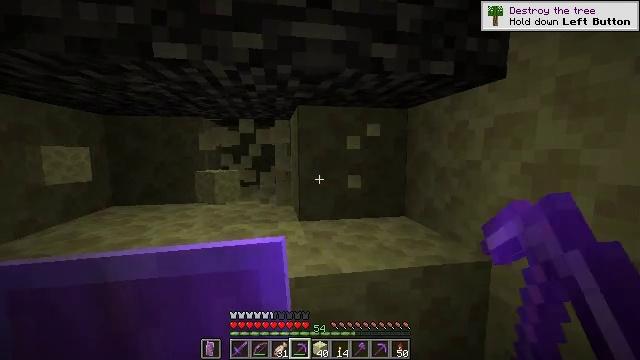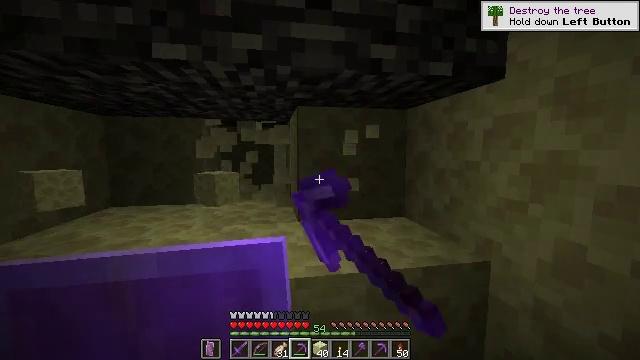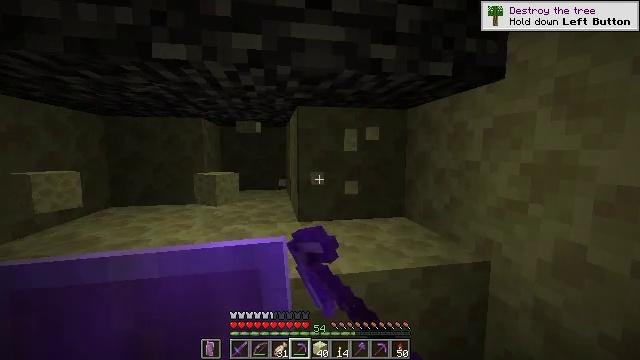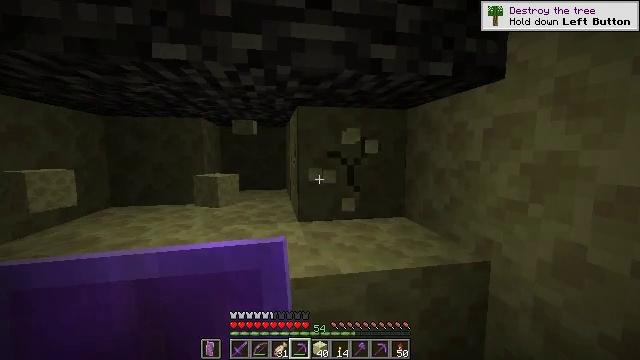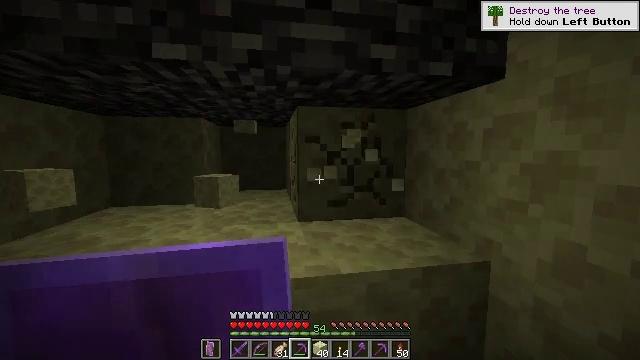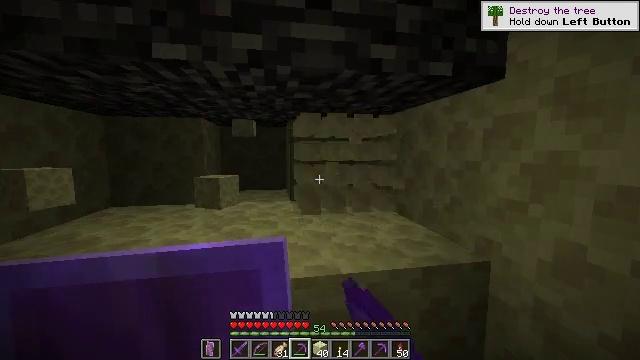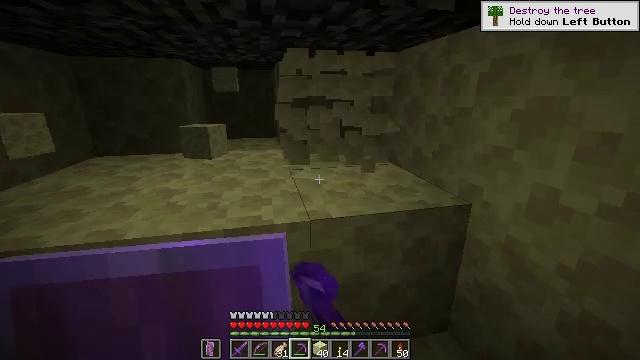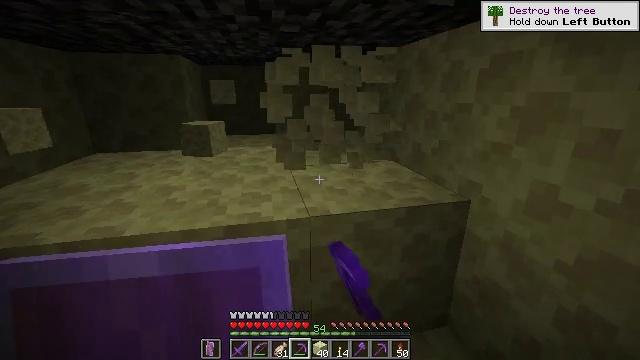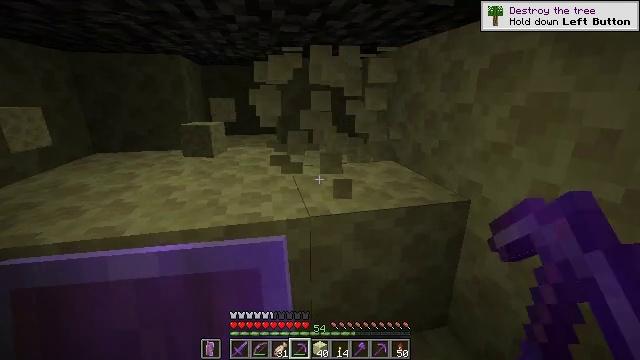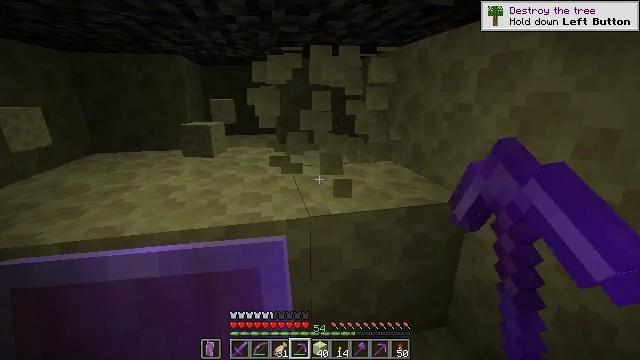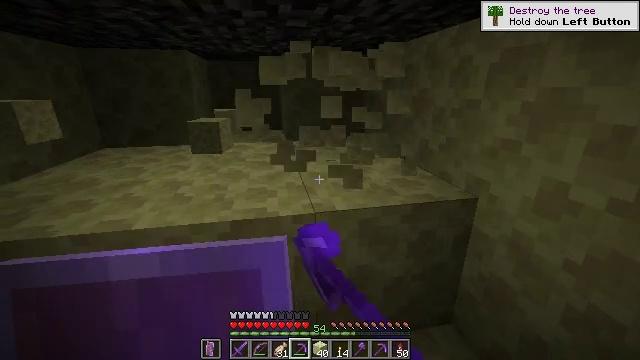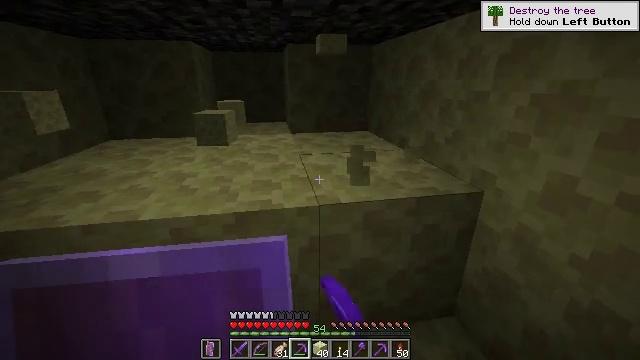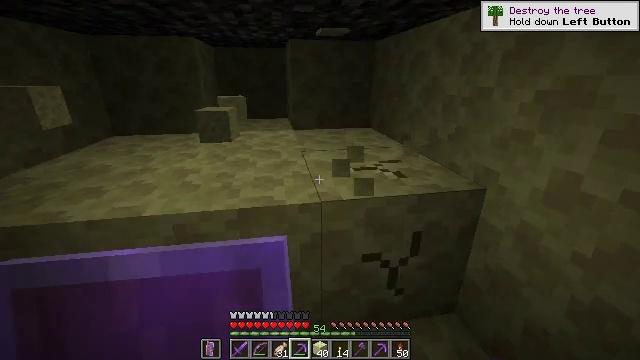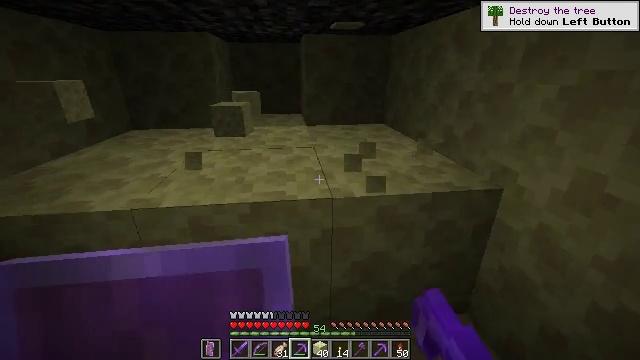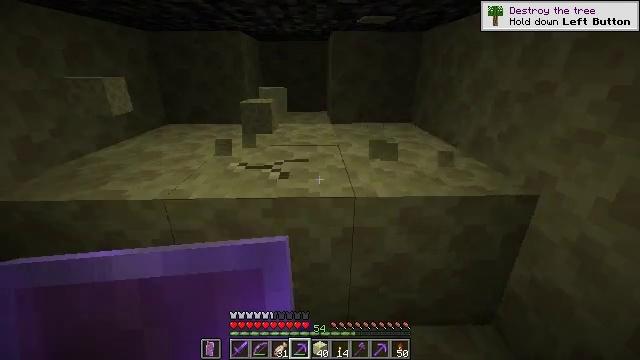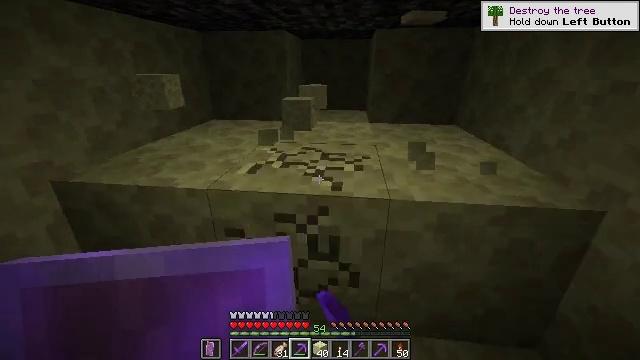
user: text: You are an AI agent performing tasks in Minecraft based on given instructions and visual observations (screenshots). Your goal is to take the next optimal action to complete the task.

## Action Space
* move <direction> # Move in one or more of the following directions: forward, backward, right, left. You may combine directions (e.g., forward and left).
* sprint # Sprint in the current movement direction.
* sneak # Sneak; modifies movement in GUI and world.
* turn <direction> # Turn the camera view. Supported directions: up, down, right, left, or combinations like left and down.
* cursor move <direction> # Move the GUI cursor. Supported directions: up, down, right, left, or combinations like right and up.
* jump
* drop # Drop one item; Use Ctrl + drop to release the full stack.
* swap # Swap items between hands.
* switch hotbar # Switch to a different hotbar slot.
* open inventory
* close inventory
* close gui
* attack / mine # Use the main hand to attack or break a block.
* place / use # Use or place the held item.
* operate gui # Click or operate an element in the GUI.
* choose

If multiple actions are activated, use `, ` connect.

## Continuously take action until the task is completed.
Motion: motion action
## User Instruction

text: Mine the end stone in the End dimension.
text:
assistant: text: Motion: attack / mine
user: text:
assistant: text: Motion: attack / mine
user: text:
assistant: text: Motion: attack / mine
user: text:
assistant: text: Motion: attack / mine
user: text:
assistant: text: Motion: attack / mine
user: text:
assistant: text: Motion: turn right and down, attack / mine
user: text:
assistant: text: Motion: attack / mine
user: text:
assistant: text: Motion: attack / mine
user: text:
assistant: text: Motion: attack / mine
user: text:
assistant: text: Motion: turn left, attack / mine
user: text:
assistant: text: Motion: turn left and down, attack / mine
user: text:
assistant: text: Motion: attack / mine
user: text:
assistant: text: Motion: turn left, attack / mine
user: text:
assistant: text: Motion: turn left, attack / mine
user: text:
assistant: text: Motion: turn left, attack / mine
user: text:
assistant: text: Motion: turn left, attack / mine
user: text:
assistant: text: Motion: turn left, attack / mine
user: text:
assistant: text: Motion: turn left, attack / mine
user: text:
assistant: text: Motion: turn left, attack / mine
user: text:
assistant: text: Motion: turn left, attack / mine
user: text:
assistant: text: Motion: attack / mine
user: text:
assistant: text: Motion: turn left, attack / mine
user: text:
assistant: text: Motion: turn left, attack / mine
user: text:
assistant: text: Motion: attack / mine
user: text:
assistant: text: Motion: attack / mine
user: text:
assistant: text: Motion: attack / mine
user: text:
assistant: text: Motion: attack / mine
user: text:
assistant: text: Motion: turn right and up, attack / mine
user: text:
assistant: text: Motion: turn right and up, attack / mine
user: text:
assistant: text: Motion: turn up, attack / mine